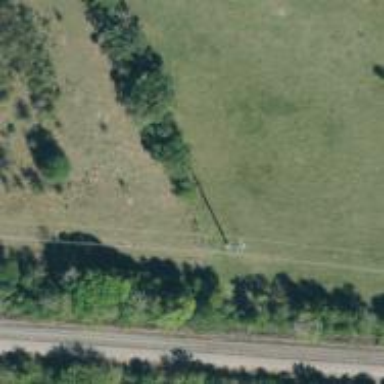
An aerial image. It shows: Power pole.